Question: Does anyone know of a good graphing solution for C# that is easy to use and flexible?
Any opinions?
I mainly will need to make graphs like these

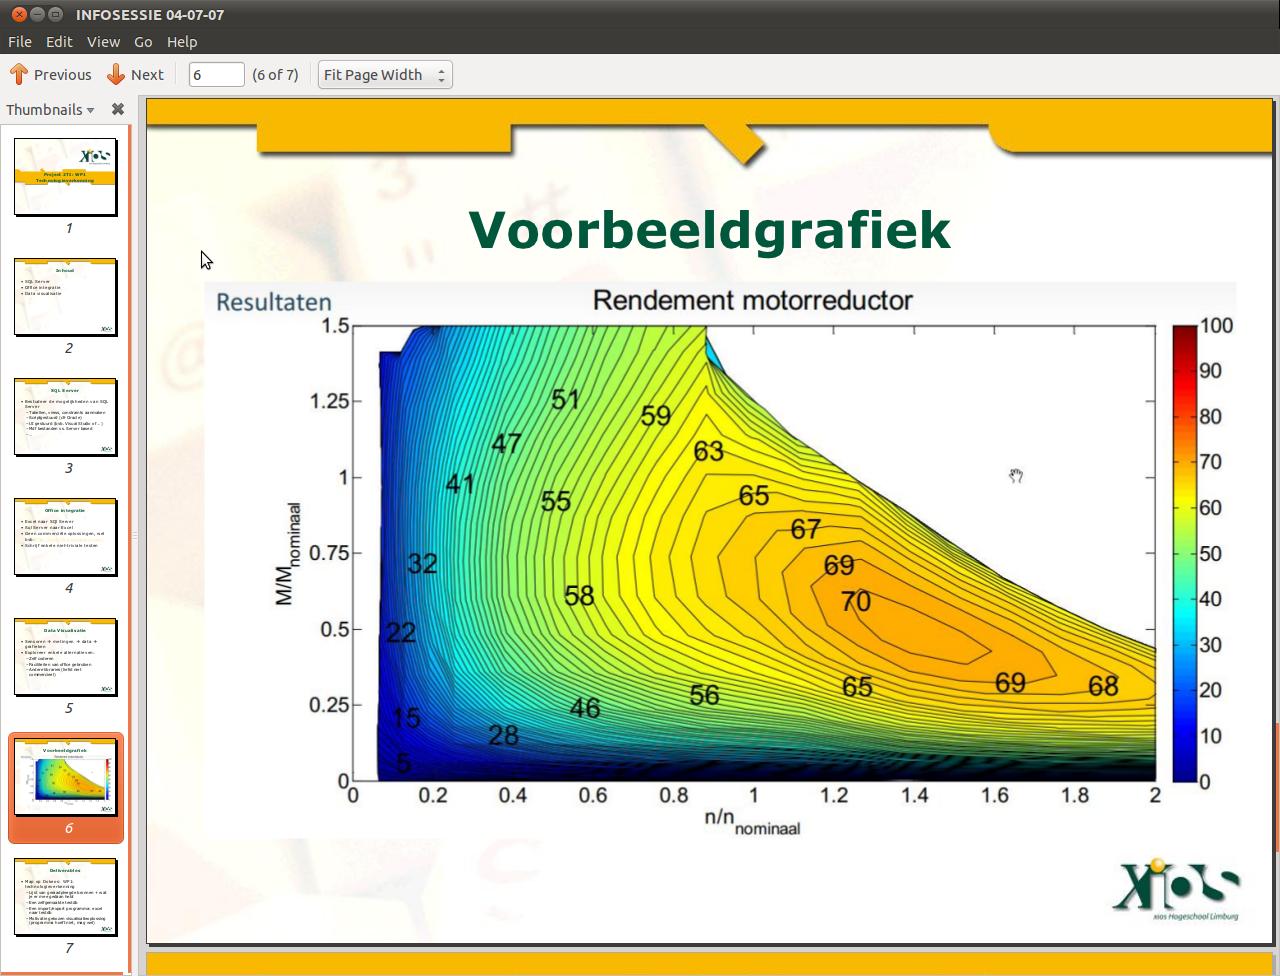
Answer: You can try use this <URL>